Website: home-depot
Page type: payment
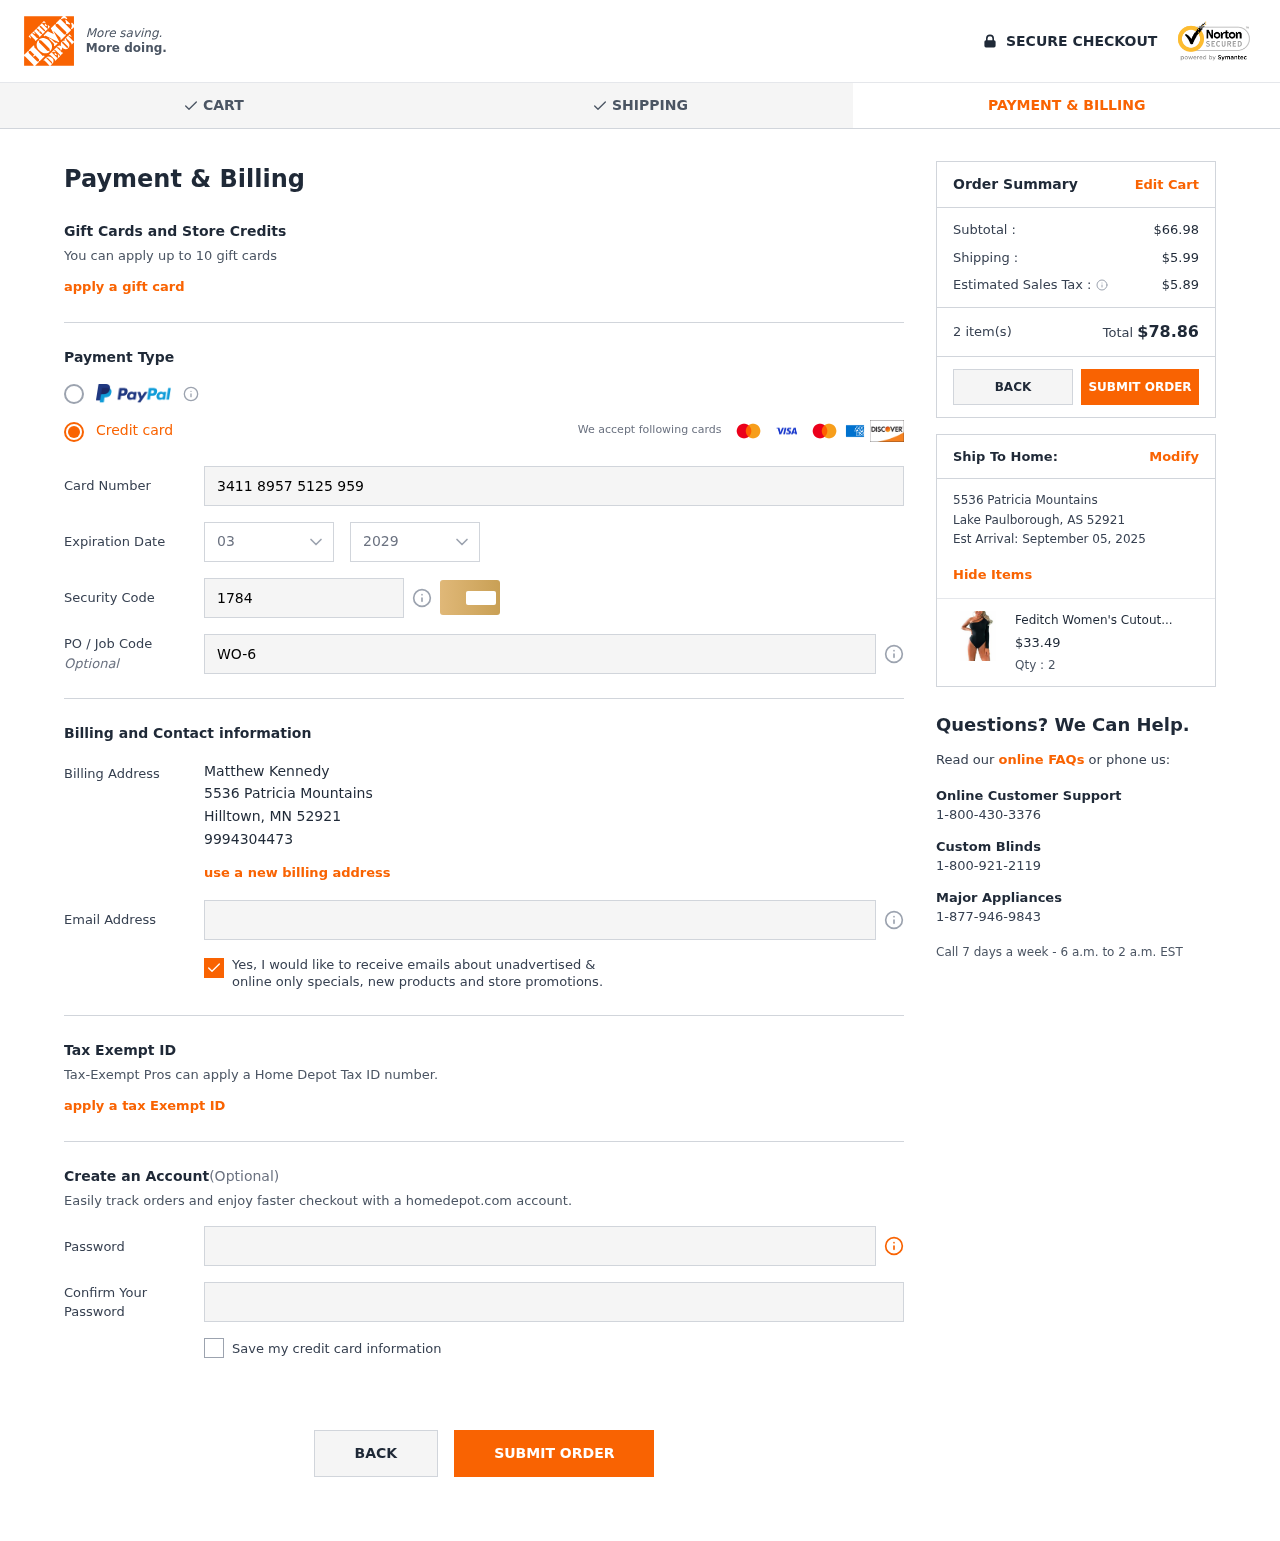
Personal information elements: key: PII_CARD_CVV
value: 1784
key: PII_CARD_EXPIRY_MONTH
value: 03
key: PII_CARD_EXPIRY_YEAR
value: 29
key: PII_CARD_NUMBER
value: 3411 8957 5125 959
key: PII_CITY
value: Hilltown
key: PII_CITY2
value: Lake Paulborough
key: PII_EMAIL
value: matthewkennedy@gmail.com
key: PII_FULLNAME
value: Matthew Kennedy
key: PII_JOB_CODE
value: WO-625904
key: PII_PHONE
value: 9994304473
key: PII_POSTCODE
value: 52921
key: PII_POSTCODE2
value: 52921
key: PII_STATE_ABBR
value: MN
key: PII_STATE_ABBR2
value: AS
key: PII_STREET
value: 5536 Patricia Mountains
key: PII_STREET2
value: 5536 Patricia Mountains
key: PII_POSTCODE_FULL
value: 52921
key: PII_POSTCODE_NUMERIC
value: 52921
Product elements: key: PRODUCT1_NAME
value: Feditch Women's Cutout Slim Fit One Shoulder Long Sleeve Bottoming Shirt Bodysuit Black Small
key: PRODUCT1_PRICE
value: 33.49
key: PRODUCT1_QUANTITY
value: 2
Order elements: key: ORDER_SUBTOTAL
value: $66.98
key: ORDER_SHIPPING_COST
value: $5.99
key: ORDER_TAX
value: $5.89
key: ORDER_NUM_ITEMS
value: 2 item(s)
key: ORDER_TOTAL
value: $78.86
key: ORDER_DELIVERY_DATE
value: September 05, 2025